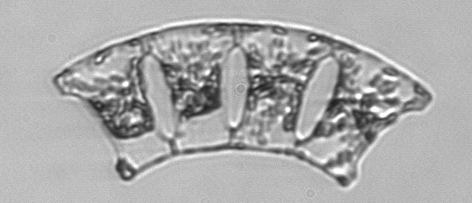
Label: Eucampia